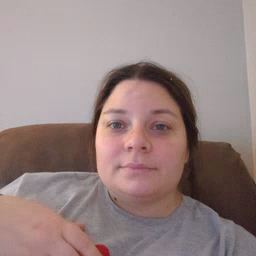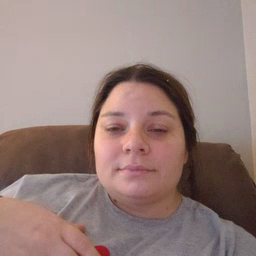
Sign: balloon